Interaction volume radius: 5 \u00c5
Interaction volume height: 25 \u00c5
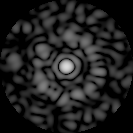
Disorder parameter: 0.7542